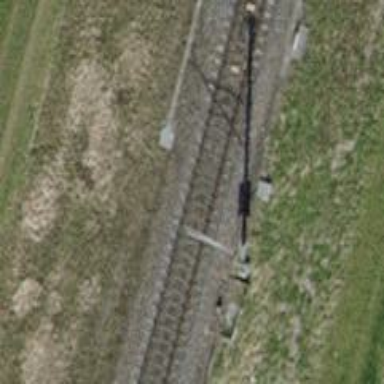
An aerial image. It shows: Railway signal.